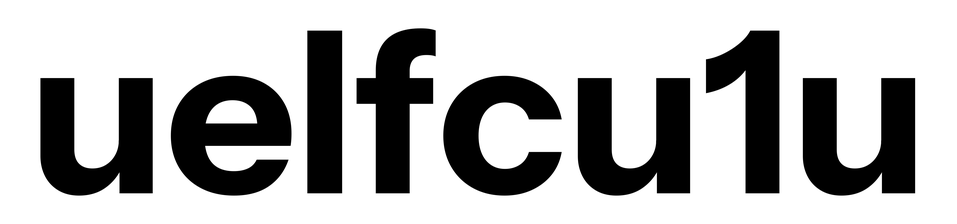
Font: InstrumentSans_Bold